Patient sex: M
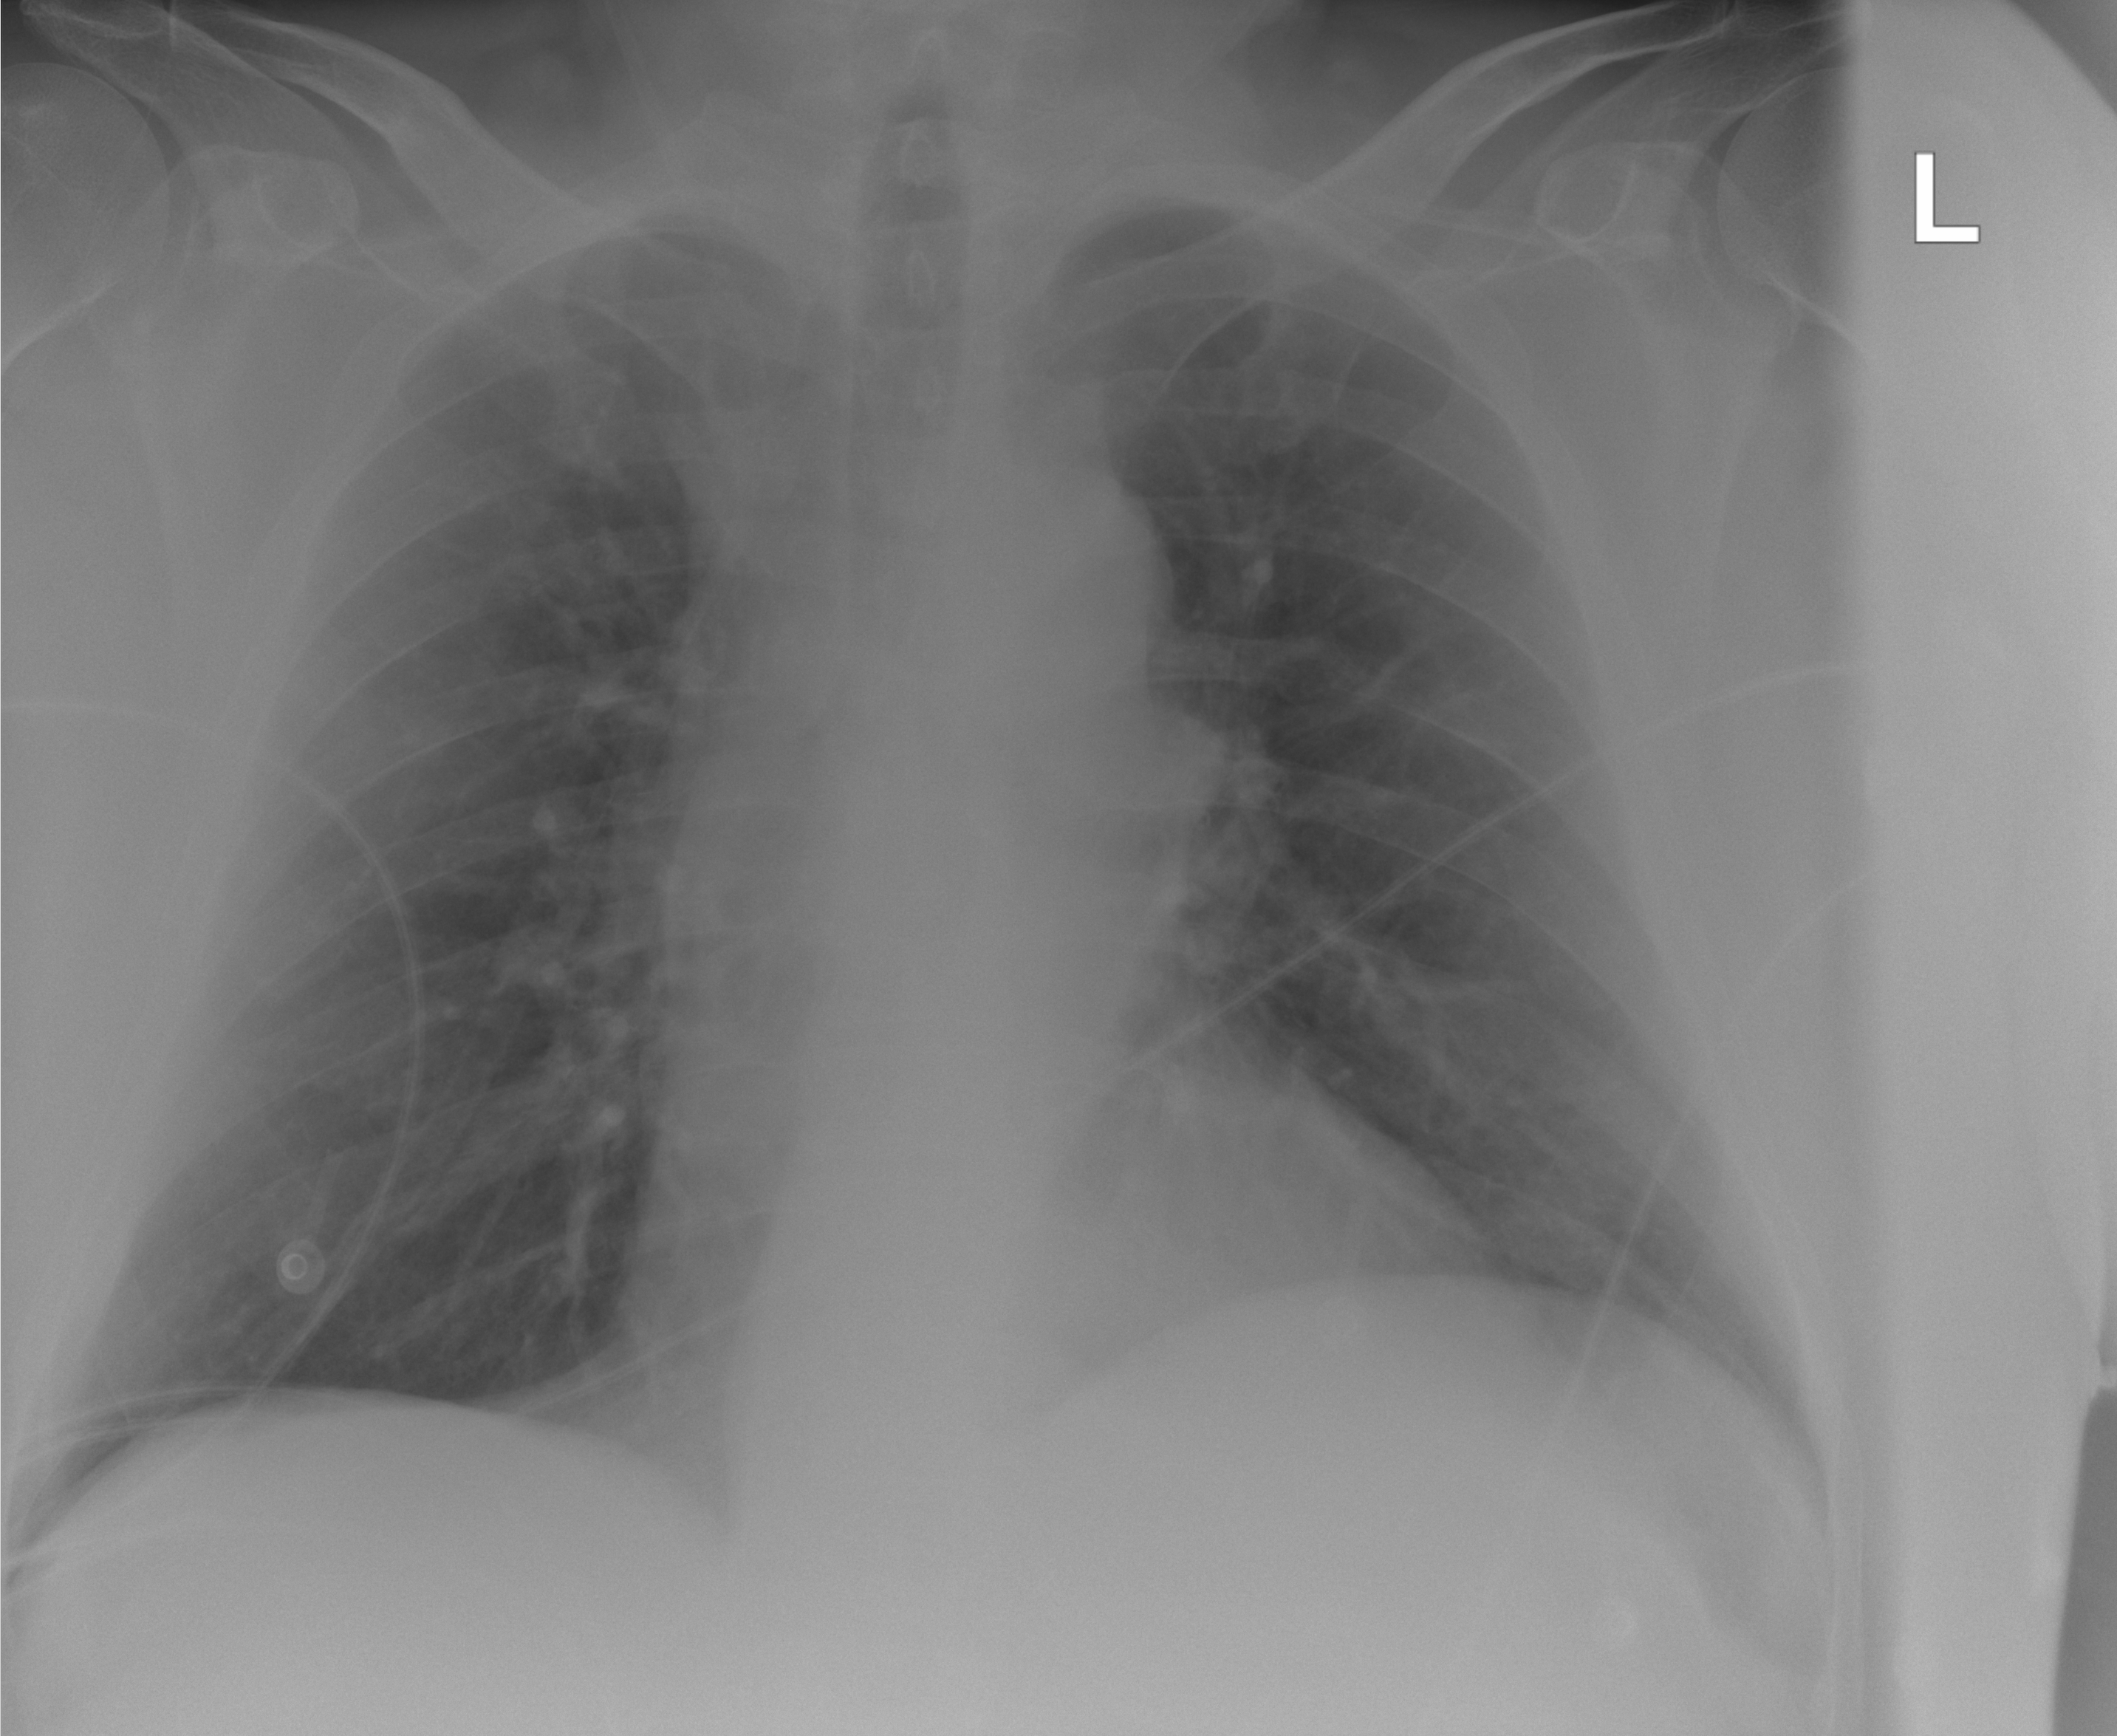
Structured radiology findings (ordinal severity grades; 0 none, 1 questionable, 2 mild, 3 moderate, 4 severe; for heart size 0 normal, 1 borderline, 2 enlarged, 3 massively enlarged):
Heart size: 1
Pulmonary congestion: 2
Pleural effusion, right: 0
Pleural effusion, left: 0
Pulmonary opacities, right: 0
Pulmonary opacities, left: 0
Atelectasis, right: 0
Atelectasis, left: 0